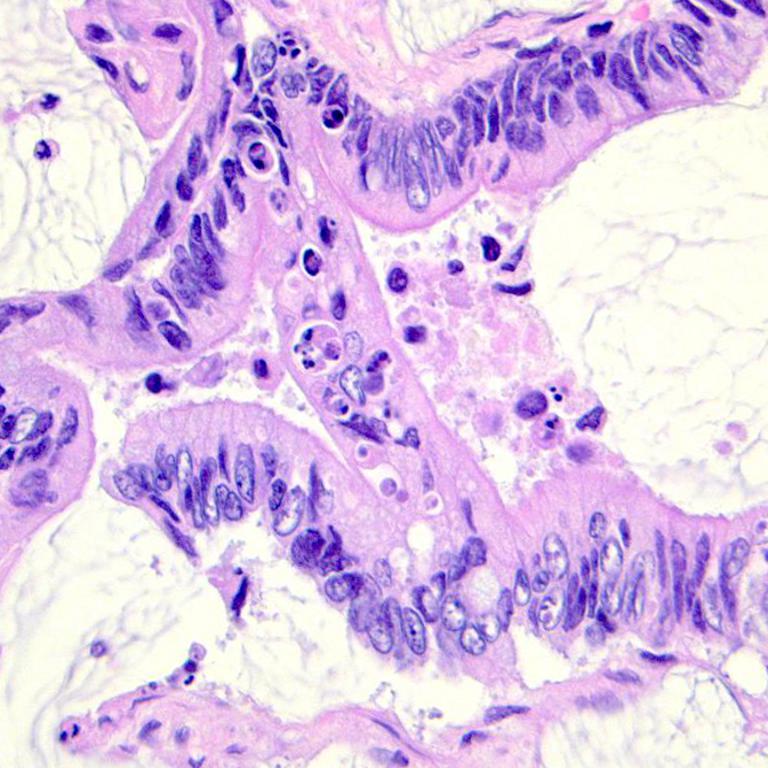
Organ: colon
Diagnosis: adenocarcinomas